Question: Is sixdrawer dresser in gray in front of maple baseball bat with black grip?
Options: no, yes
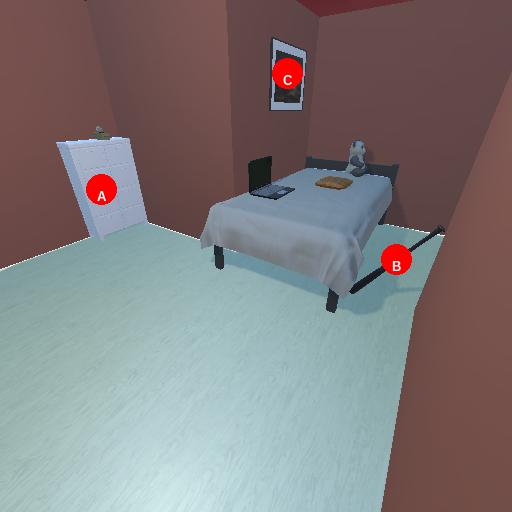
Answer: no